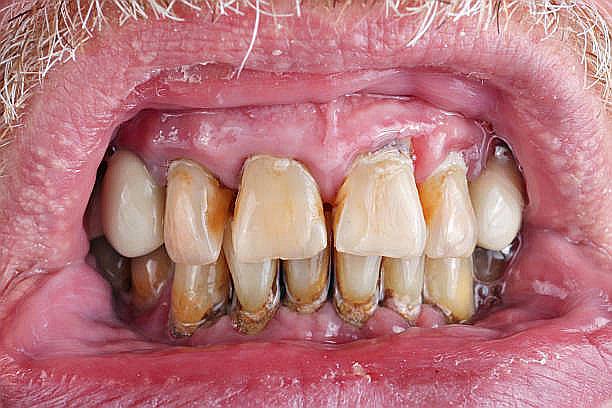
Condition: Calculus